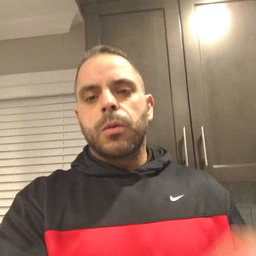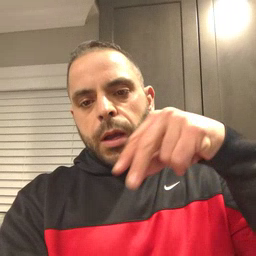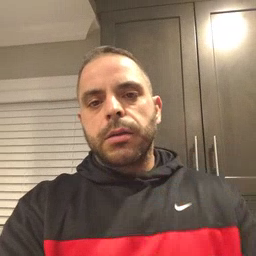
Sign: ride